Question:
This will give me the list of string having "WIGS_AUTH_" in each item. Now I want to remove this part from the list items in the same expression. Or any better way to achieve this?
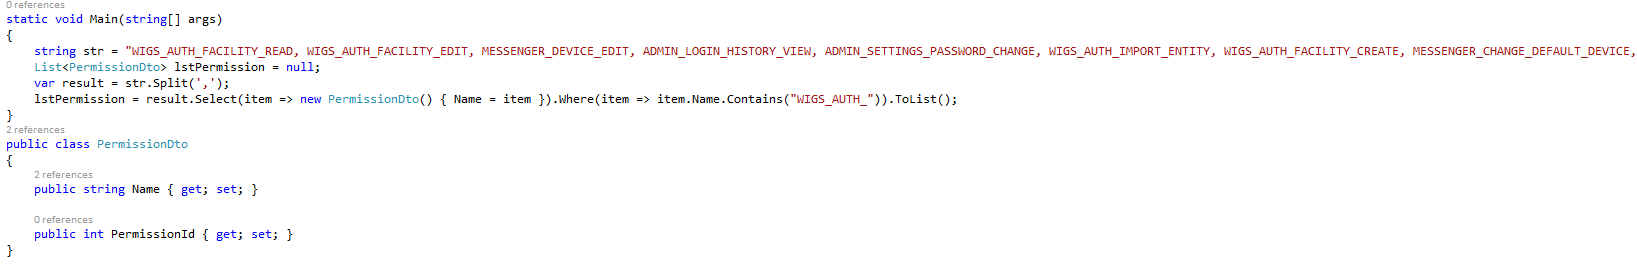
Answer: you can add another 'Select' at the end
'''
List<PermissionDto> ans = result
.Where(x => x.Contains("WIGS_AUTH_"))
.Select(x => new PermissionDto { Name = x.Replace("WIGS_AUTH_", "") })
.ToList();
'''